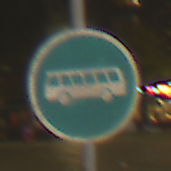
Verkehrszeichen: Busssonderstreifen
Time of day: Night
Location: Outdoor (Urban)
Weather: Clear
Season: NotSpecified
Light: Artificial